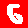
Digit: 6